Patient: sex F, age 72
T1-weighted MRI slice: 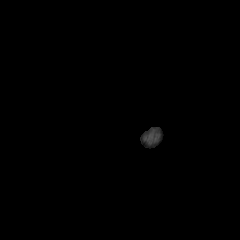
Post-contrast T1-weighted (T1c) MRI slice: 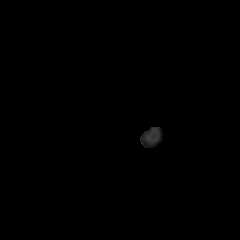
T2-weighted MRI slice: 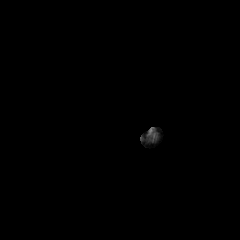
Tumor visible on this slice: no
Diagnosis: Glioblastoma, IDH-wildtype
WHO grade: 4